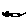
Label: cat